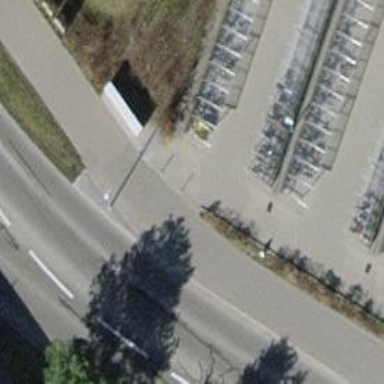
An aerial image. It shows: Bollard.